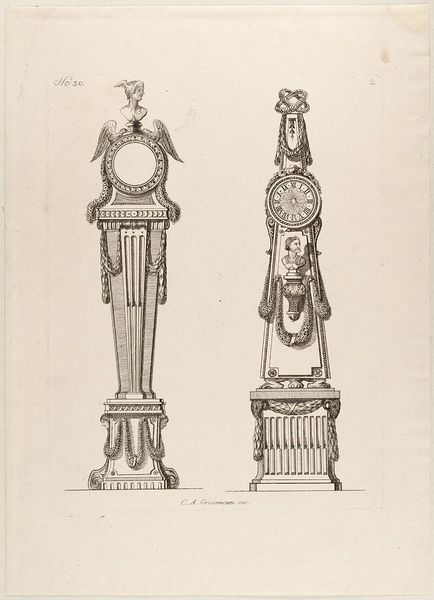
Titel: Zwei Standuhren im Louis-seize-Stil, Blatt 2 aus einer Folge von Schreibtischen und Standuhren
Künstler: Karl August Grossmann
Standort: Hamburg
Institution: Museum für Kunst und Gewerbe Hamburg
Schlagwörter: flügel, schmuck, zeichnung, tiere, ornament, sockel, stein, brustbild, papier, grafik, graphik, dekoration, büste, uhr, fotografie, photographie, maske, druckgraphik, druckgrafik, radierung, entwurf, girlanden, kunstgewerbe, standuhr, triumph, hermes, merkur, kunsthandwerk, klassizistisch, feston, bukranion, attribute, tierornament, zeitmessung, reproduktionen, blumengewinde, industriedesign, druckerzeugnisse, ochsenkopf, schulterbüste, ornamentstich, vorlageblätter, flügelhelm, tierschädel